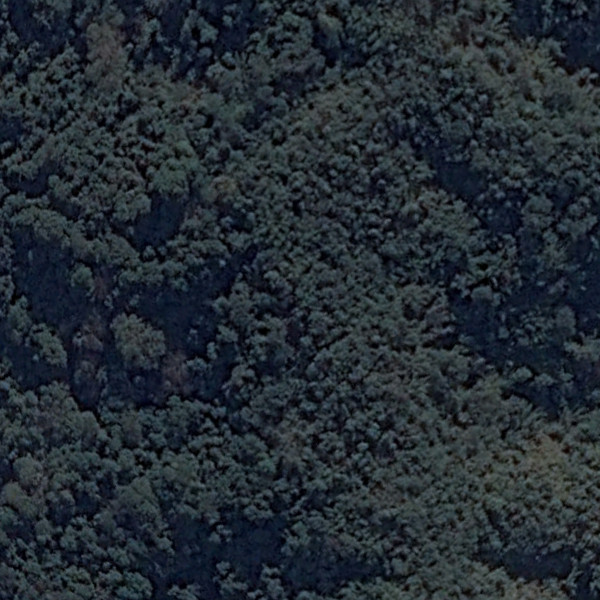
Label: Forest